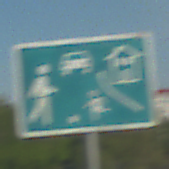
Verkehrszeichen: BeginnVerkehrsberuhigterBereich
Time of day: MorningAfternoon
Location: Outdoor (Suburban)
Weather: PartlyCloudy
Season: NotSpecified
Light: Natural